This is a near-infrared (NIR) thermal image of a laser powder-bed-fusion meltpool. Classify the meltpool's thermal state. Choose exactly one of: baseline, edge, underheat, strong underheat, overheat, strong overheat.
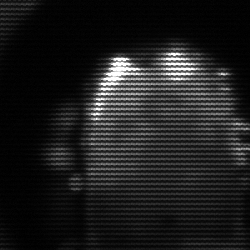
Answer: baseline